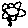
Label: flower